Question: I'd like to create a function that that submits all the formularies with a checkbox checked and hides with their respective div tags
I put the following code as an example
'''
<html>
<script>
//the jquery function to submit all forms
$(function () {
$(".formerasemessage").each(function () {
var par_div = $(this).closest(".demo"); //finding the closest div
$(this).validate({
submitHandler: function (formbeingsubmitted) {
$.post('remove.php', $(formbeingsubmitted).serialize(), function (data) {
$(formbeingsubmitted).hide("slow");
par_div.hide('slow'); //hide the div
});
}
});
});
});
</script>
<body>
<div class="demo">
<form method="post" class="formerasemessage">
<input type="checkbox" id="checkItem"></form>
</div>
<div class="demo">
<form method="post" class="formerasemessage">
<input type="checkbox" id="Checkbox1"></form>
</div>
<div class="demo">
<form method="post" class="formerasemessage">
<input type="checkbox" id="Checkbox2"></form>
</div>
<input type="button" value="Submit all checked">
</body>
</html>
'''
I need to reprogram the function Jquery so that it can perform the desired function.
the visual result would be something like this:

that's my inbox of Outlook, checked my mails and then I click in 'remove' and my emails are hidden and deleted
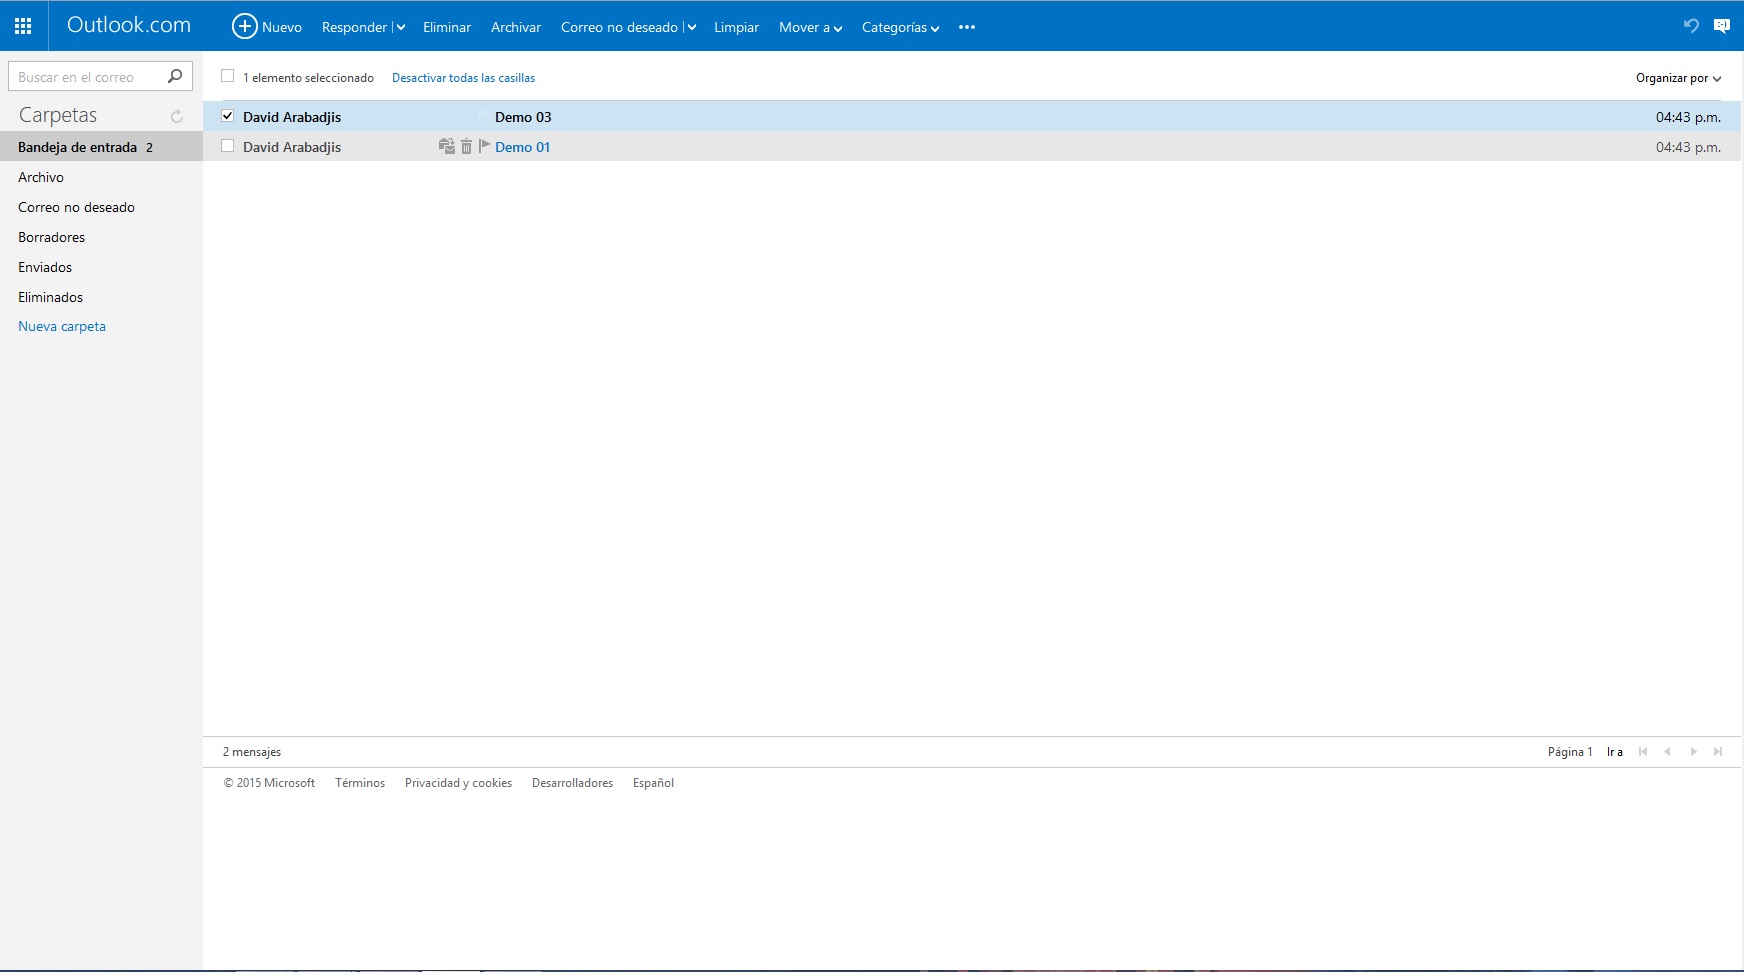
Answer: '''
$(document).ready(function(){
$('button').click(function(){
$(":checked",".formerasemessage").each(function () {
var par_div = $(this).closest(".demo"); //finding the closest div
var form = $(this).closest('form');
form.validate({submitHandler: function () {
$.post('remove.php', form.serialize(), function (data) {
form.hide("slow");
par_div.hide('slow'); //hide the div
});
}
}).submit();
});
});
});
'''